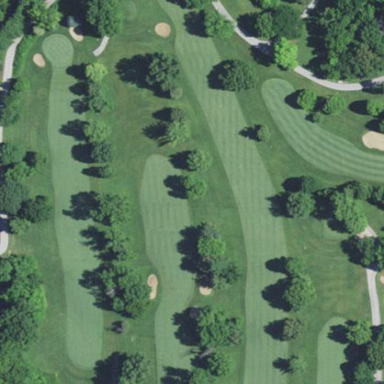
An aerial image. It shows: Grassy area designated as golf fairway.